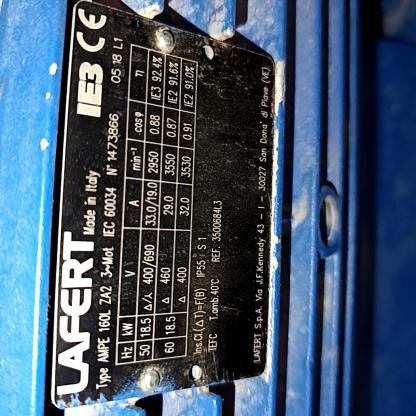
Klasa: tabliczka-znamionowa